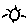
Label: sun